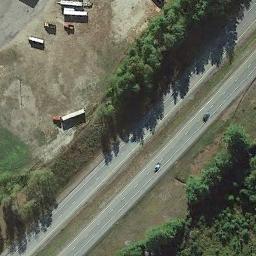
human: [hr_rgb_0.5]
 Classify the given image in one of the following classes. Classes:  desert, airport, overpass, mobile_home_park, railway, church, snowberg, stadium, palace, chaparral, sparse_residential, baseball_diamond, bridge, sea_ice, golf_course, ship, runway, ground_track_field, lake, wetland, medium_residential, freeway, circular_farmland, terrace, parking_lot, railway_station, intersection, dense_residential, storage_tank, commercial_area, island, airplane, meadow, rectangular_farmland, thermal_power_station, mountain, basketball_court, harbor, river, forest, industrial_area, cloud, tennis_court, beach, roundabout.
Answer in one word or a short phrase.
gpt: freeway